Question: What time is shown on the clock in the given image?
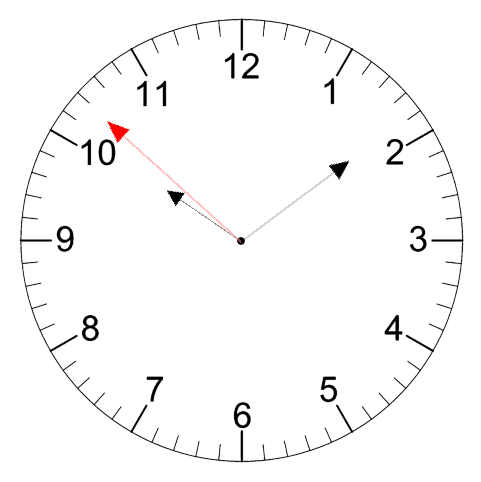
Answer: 10:08:52